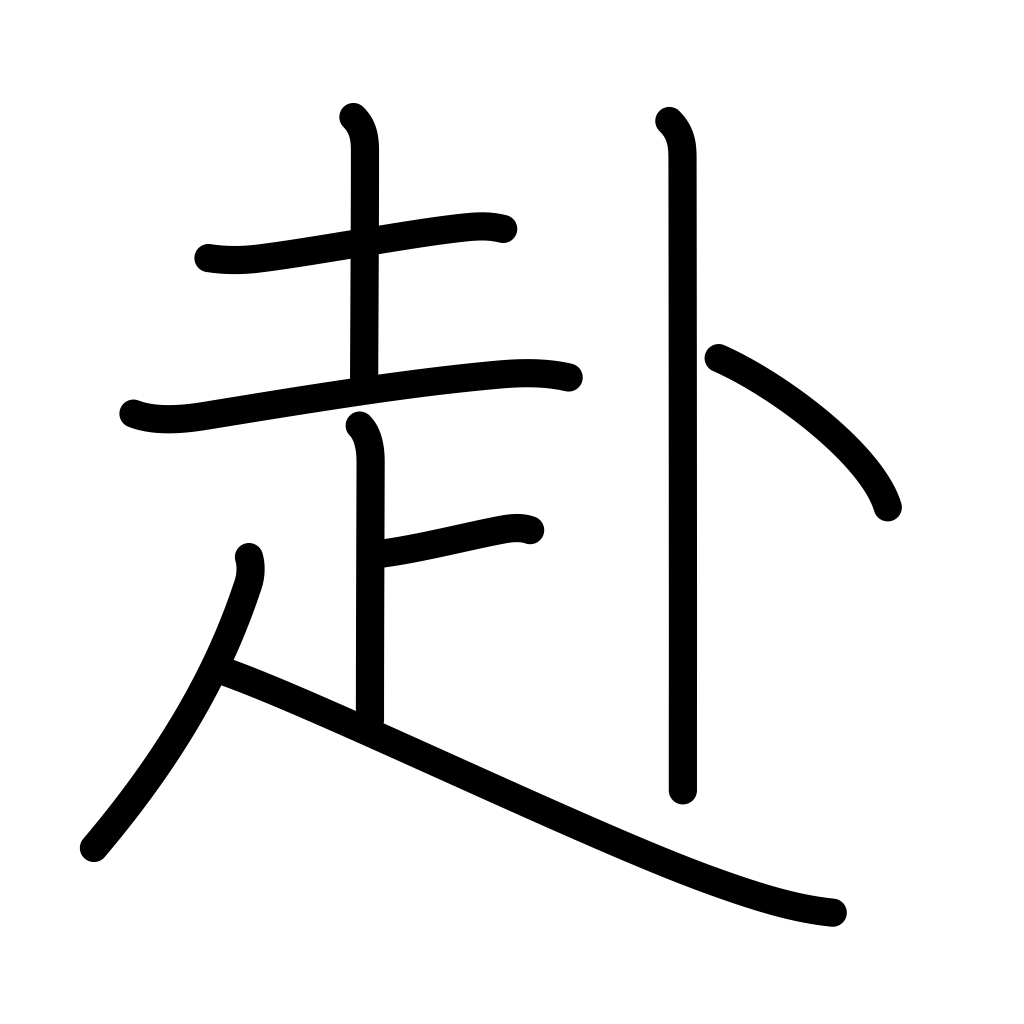
Meaning: proceed, get, become, tend